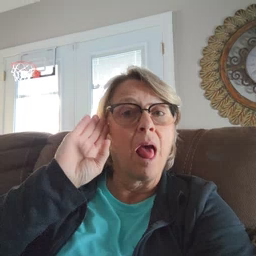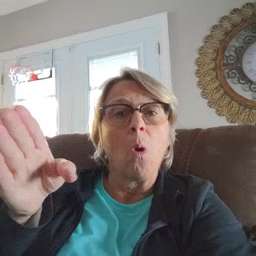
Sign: hello